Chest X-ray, PA view. Patient: 31 years old, sex F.
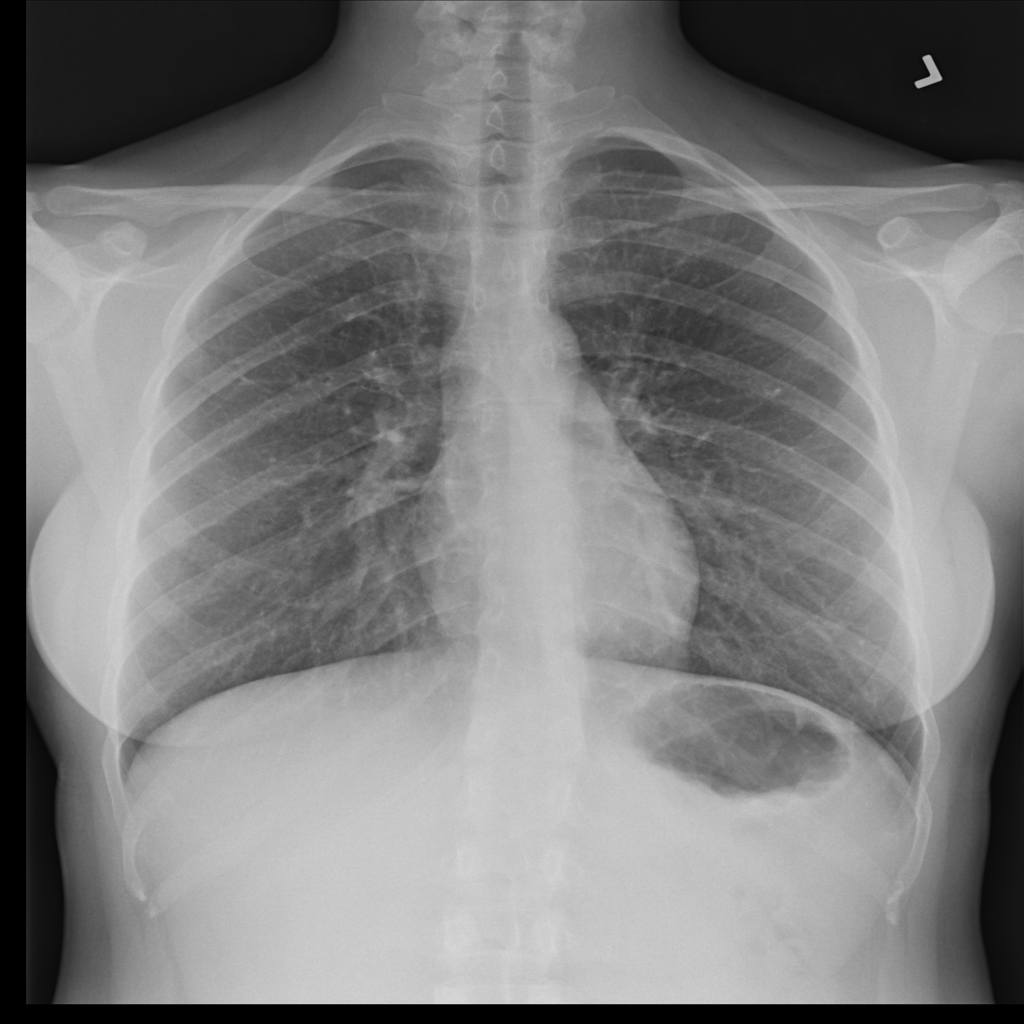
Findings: Infiltration